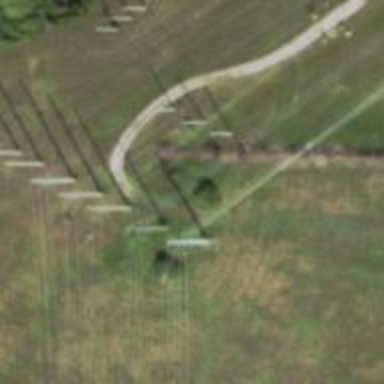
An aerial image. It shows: Power pole.